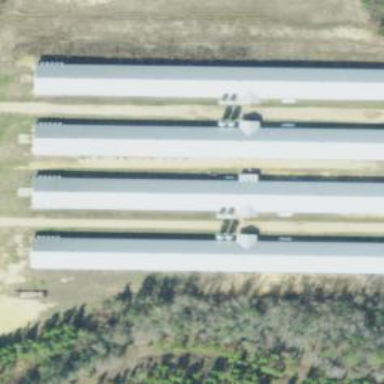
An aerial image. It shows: Poultry farmyard.